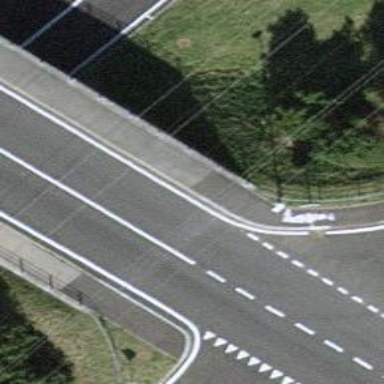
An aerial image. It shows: Tertiary road.